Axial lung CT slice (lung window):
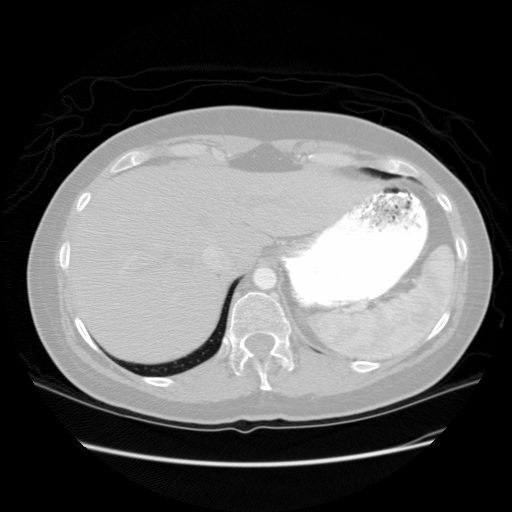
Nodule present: no